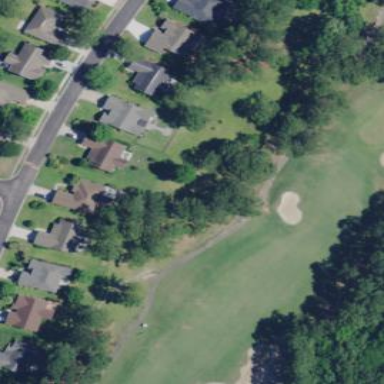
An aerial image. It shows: Golf fairway surrounded by grass.